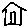
Label: house